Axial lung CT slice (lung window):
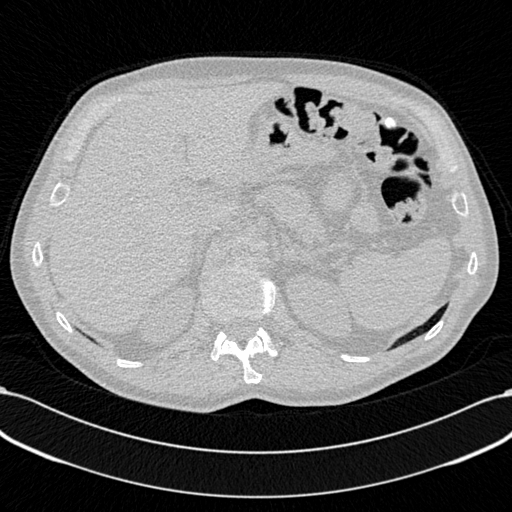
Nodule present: no